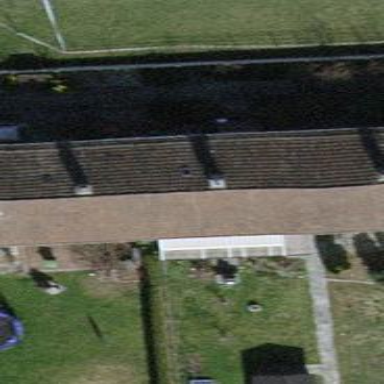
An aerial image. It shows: Terrace building with tiled roof.